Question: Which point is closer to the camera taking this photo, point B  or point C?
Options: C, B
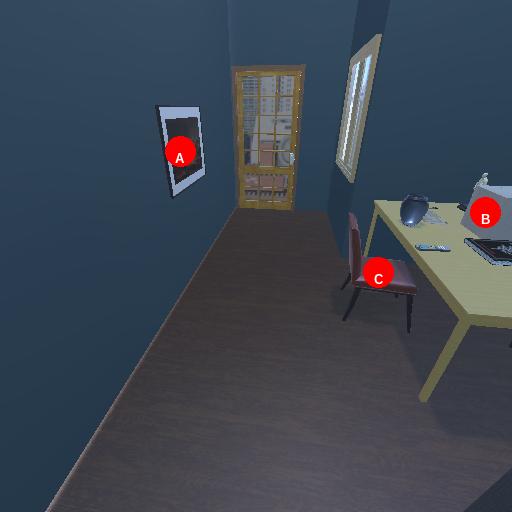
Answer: C